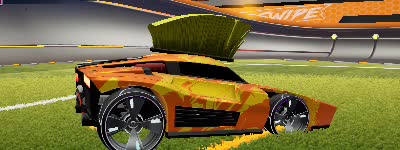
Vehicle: breakout